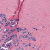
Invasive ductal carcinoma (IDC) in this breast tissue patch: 1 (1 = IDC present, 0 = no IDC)